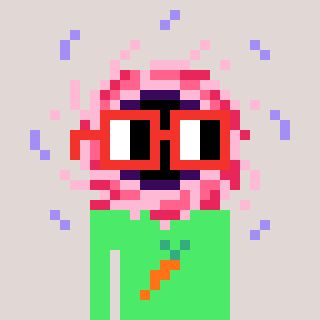
a pixel art character with square red glasses, a blackhole-shaped head and a teal-colored body on a warm background